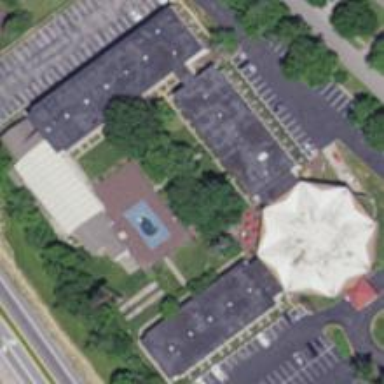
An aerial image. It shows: Hotel building.